Question: I know the title sounds cooky, and I am sure there is a very easy explanation for this but i am losing mind at this point.
I am doing an intersect query using Linq:
'''
var result = from item1 in em1.EmailBindingList
join item2 in em2.EmailBindingList
on item1.Header equals item2.Header
select item1;
'''
(both em1 and em2 have 15875 items and both are identical) The above should give me a result with 15875 items.
Yet, I get 15879
Look at pic. I really don't get it.!
See cdhowie comment below. He solved this for me. Thank you.
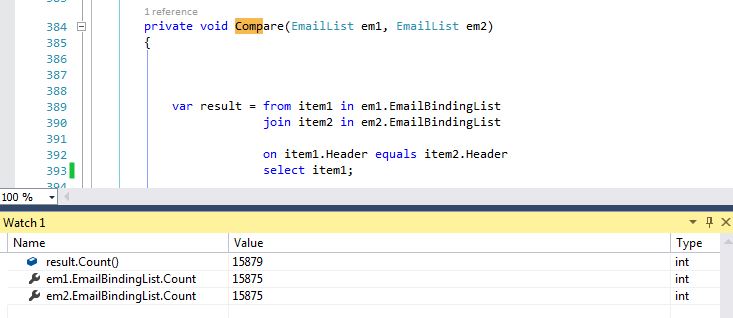
Answer: It sounds like you have some elements in one or both lists that have the same Header, resulting in a cartesian product.
You can verify this by looking at the result of 'em1.EmailBindingList.Select(i => i.Header).Distinct().Count()', and the same for em2. If either of these produce a value under 15875, then this is almost certainly the reason.